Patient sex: M
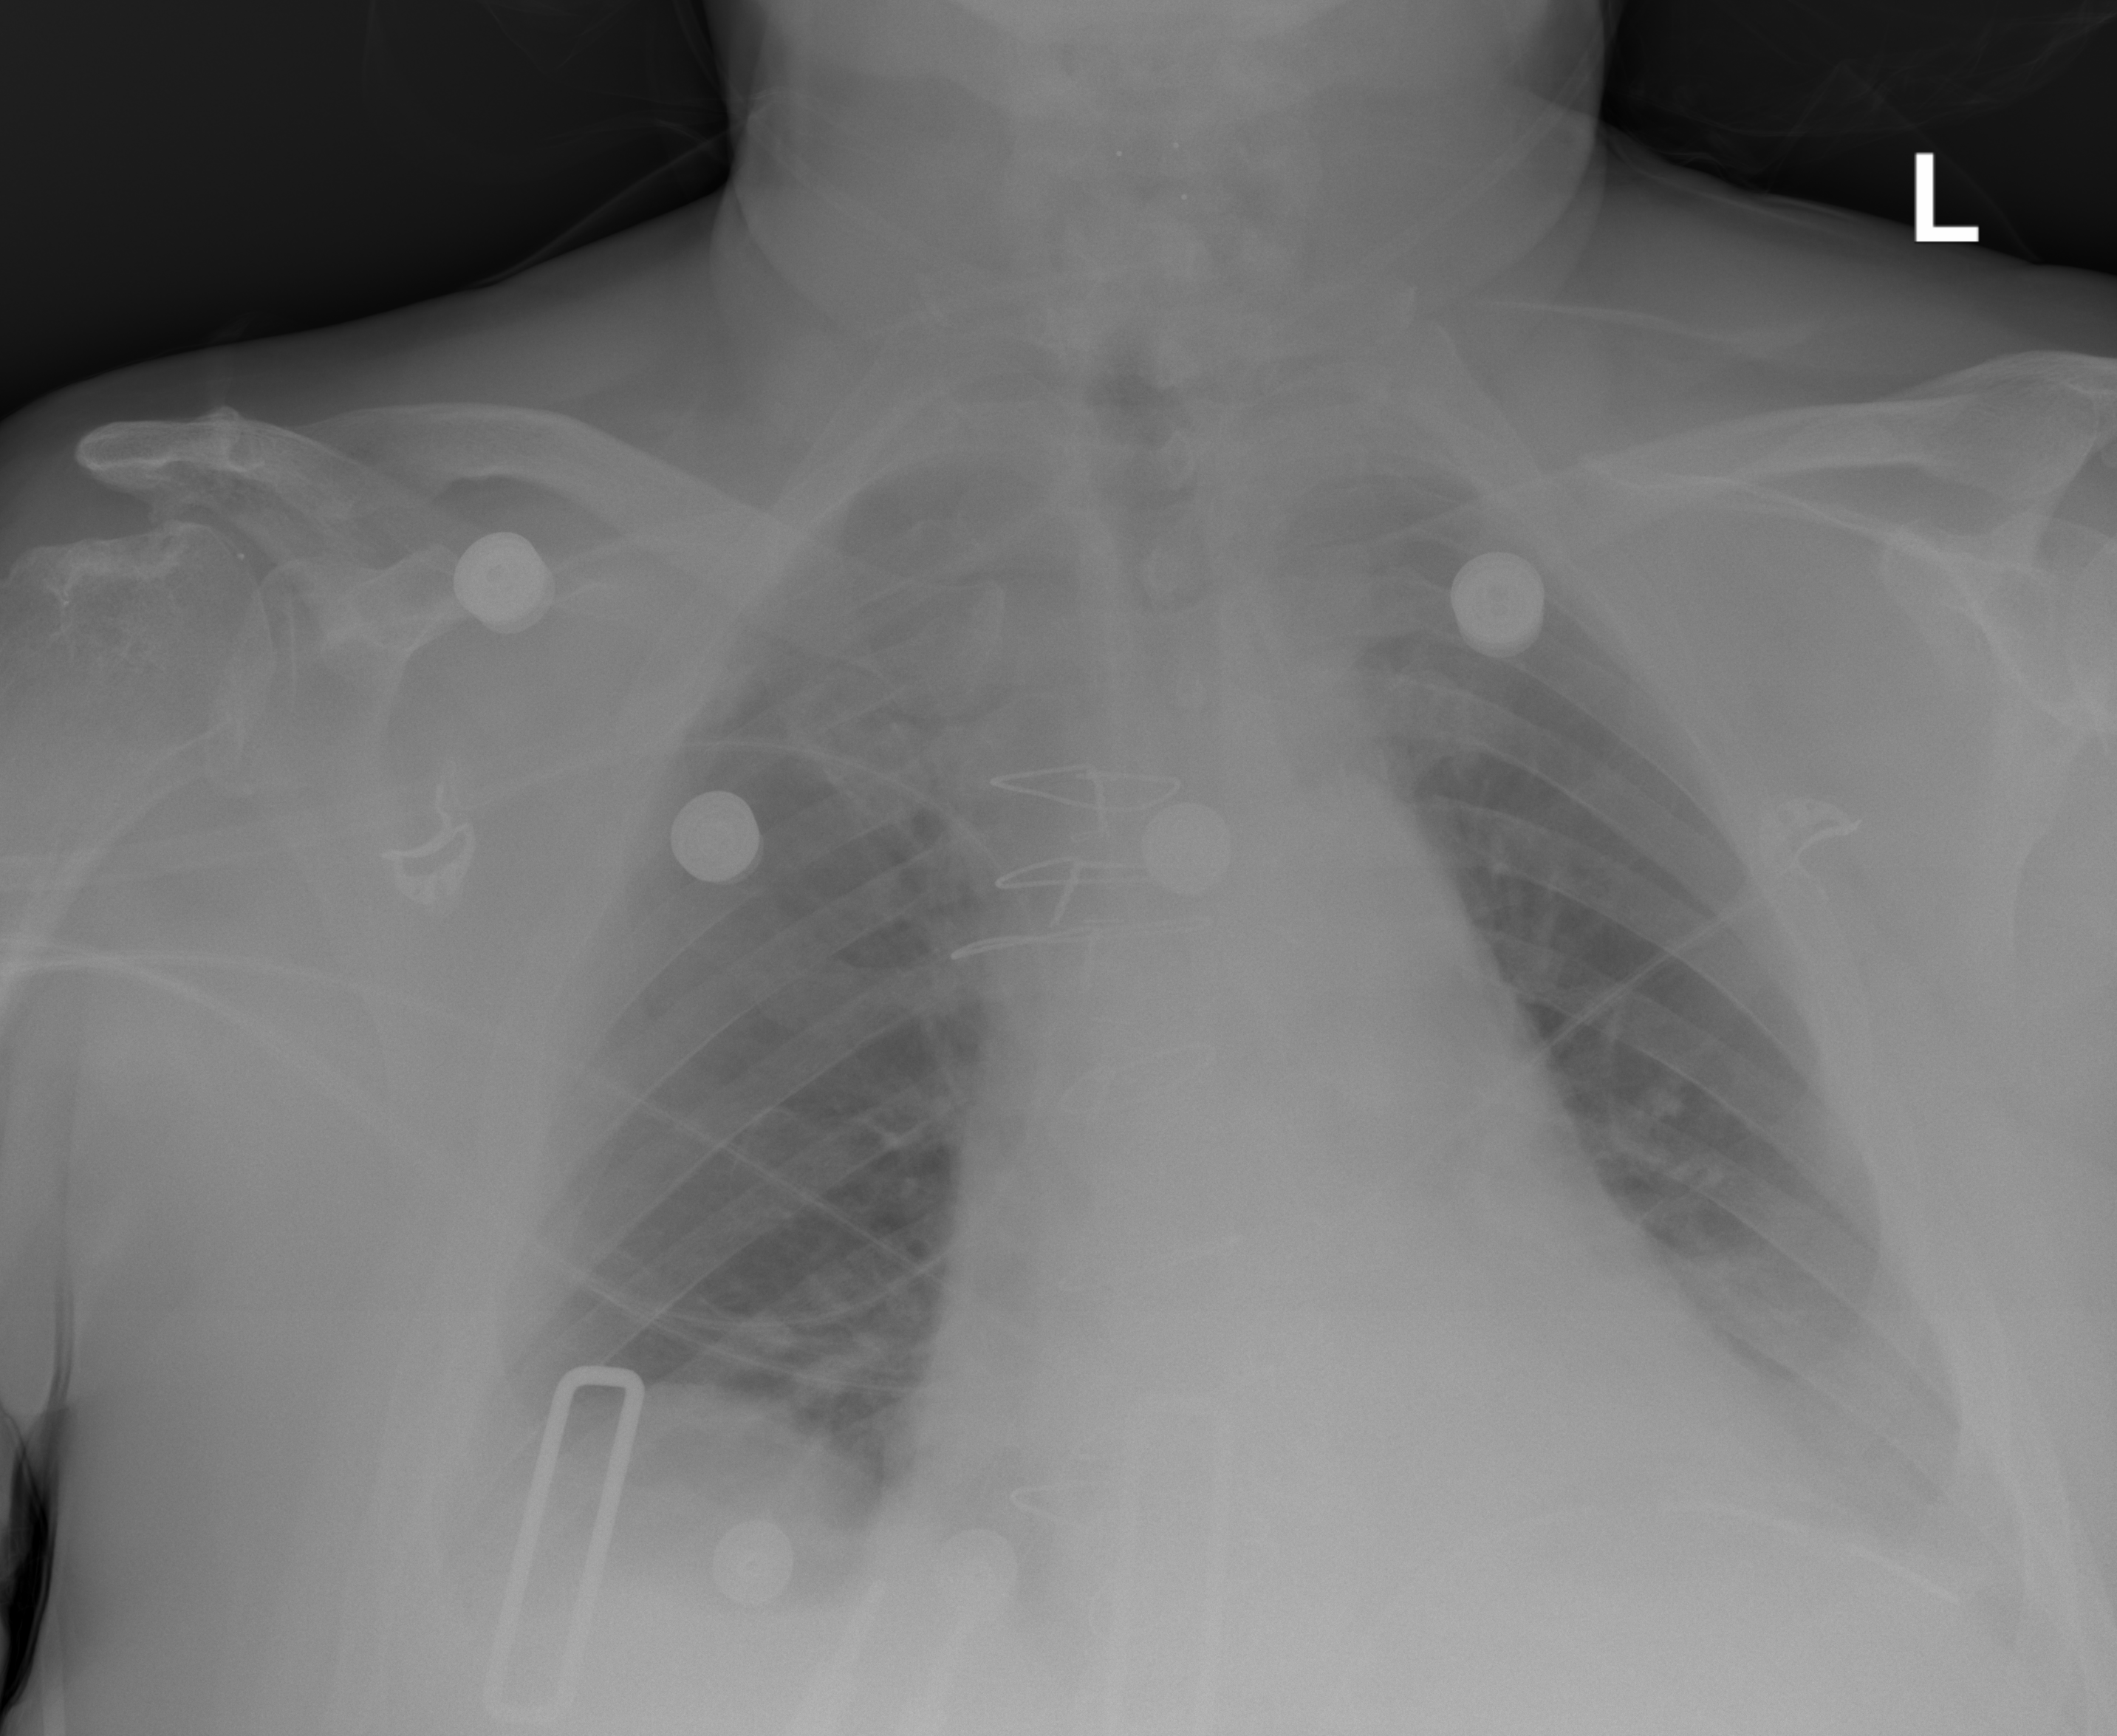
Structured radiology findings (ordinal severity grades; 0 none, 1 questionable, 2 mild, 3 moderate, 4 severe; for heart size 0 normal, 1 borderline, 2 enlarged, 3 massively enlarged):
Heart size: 2
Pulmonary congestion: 0
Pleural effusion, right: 2
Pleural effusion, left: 2
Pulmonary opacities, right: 2
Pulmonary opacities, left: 0
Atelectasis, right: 2
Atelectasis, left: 2